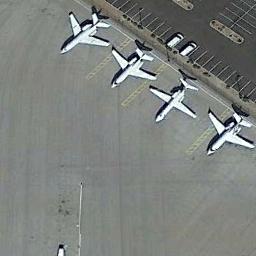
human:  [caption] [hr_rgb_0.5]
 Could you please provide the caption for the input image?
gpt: There are four planes and two cars around the parking lot .